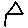
Label: house